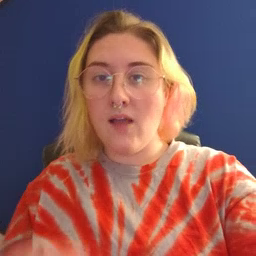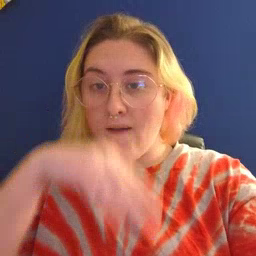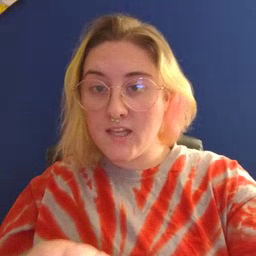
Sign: elephant